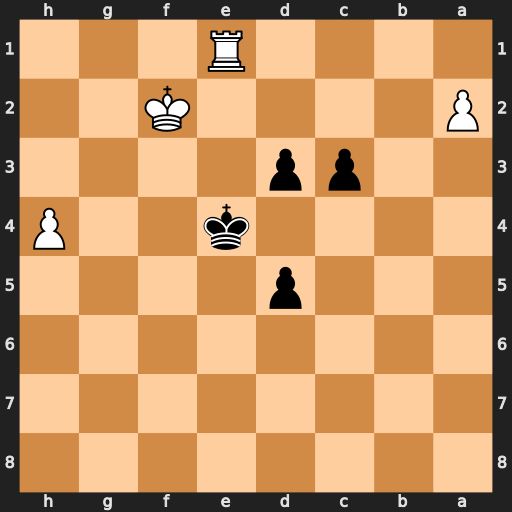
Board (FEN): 8/8/8/3p4/4k2P/2pp4/P4K2/4R3
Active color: b
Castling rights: -
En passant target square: -
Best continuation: Kd4 Re8 c2 Rc8 d2 Rxc2 d1=Q